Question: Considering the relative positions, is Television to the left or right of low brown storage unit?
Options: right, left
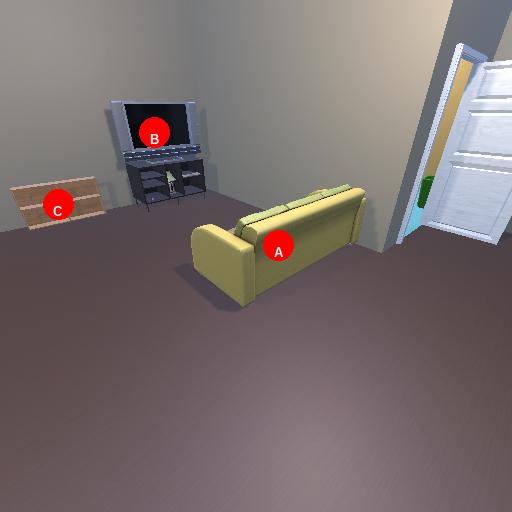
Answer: right